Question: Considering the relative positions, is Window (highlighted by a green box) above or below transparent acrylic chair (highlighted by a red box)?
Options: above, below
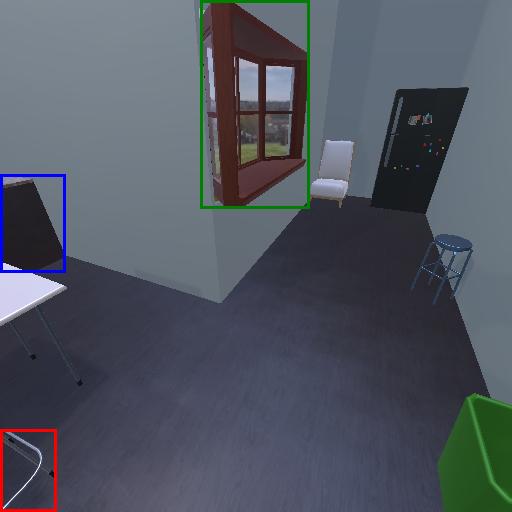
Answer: above